Field crop: maize
Growth stage: 2
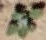
Species: chenopodium